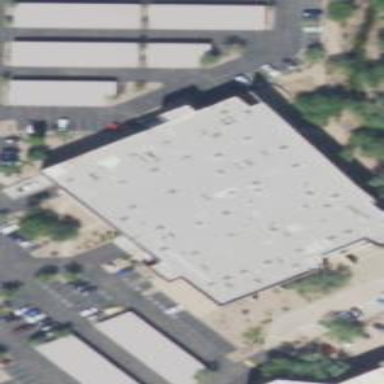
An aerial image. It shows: Office building.